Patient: sex F, age 46
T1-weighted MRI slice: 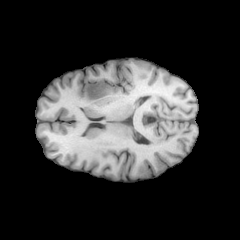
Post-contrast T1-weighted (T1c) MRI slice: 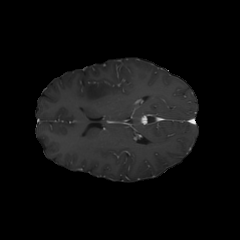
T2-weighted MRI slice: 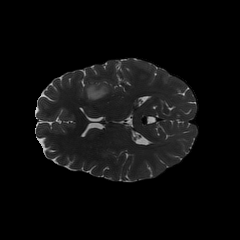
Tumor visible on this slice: yes
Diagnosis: Astrocytoma, IDH-mutant
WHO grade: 2